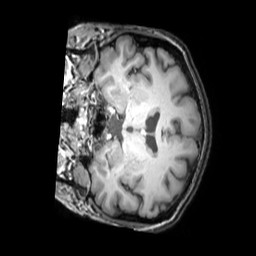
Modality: T1w
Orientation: coronal
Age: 52
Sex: female
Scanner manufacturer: philips
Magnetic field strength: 3 T
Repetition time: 0.009897 s
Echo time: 0.004605 s